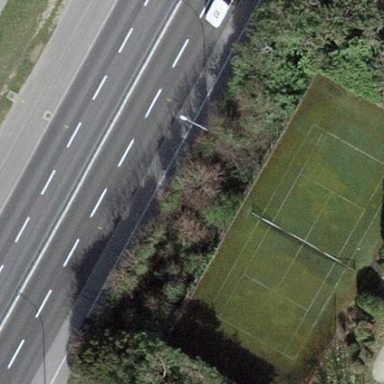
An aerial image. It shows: Tennis court in leisure pitch.